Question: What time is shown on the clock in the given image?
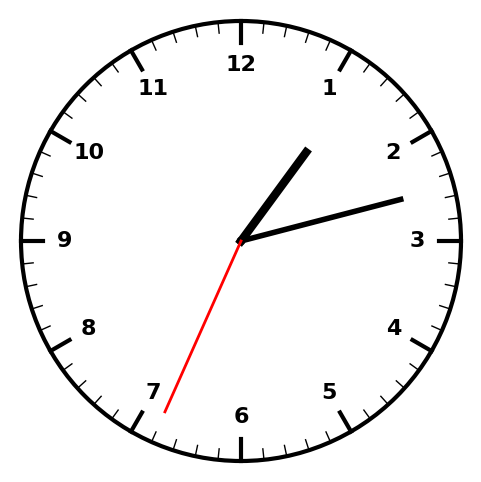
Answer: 01:12:34